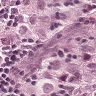
Metastatic tissue present: yes